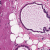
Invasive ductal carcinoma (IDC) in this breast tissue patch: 0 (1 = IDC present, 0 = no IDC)